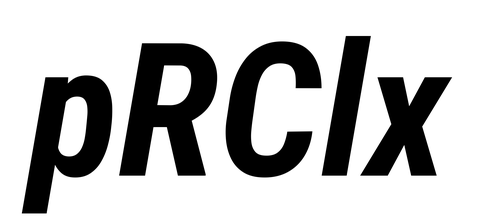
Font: Roboto-Italic_Condensed_Bold_Italic